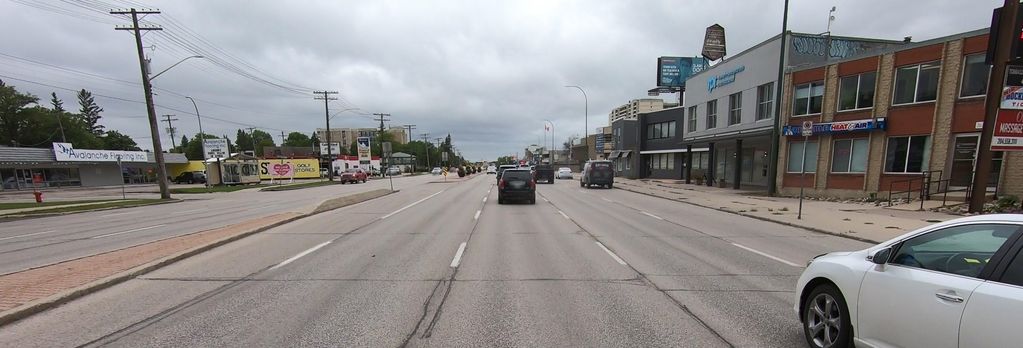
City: winnipeg